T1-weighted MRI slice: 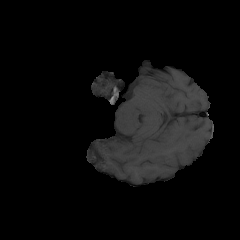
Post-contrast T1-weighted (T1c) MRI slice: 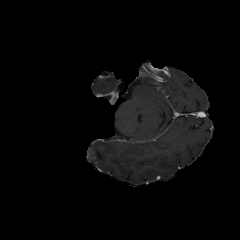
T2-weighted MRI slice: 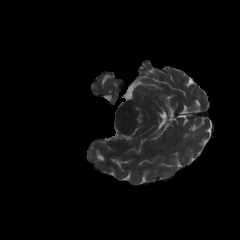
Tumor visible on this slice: no